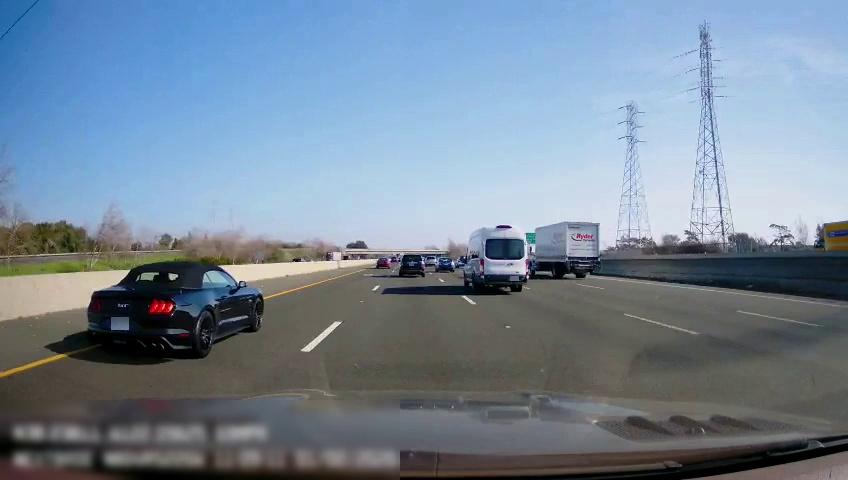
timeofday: Day
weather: Sunny
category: Drivable Space
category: Vehicles | Truck
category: Vehicles | Truck
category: Vehicles | SUV
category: Vehicles | Car
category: Vehicles | Van
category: Vehicles | SUV
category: Vehicles | Car
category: Vehicles | Car
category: Vehicles | Truck
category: Vehicles | Car
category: Lanes | Alternate Lane
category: Lanes | Current Lane
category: Lanes | Current Lane
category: Lanes | Alternate Lane
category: Lanes | Alternate Lane
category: Lanes | Alternate Lane
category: Traffic | Signs